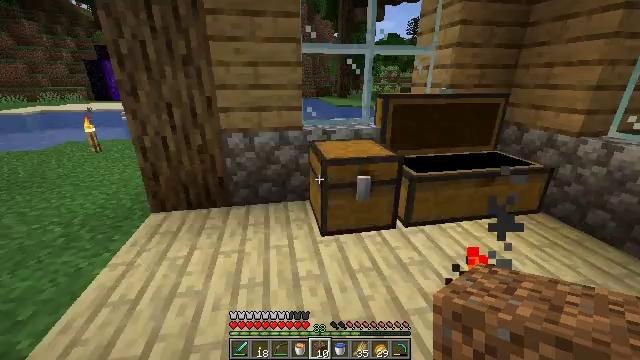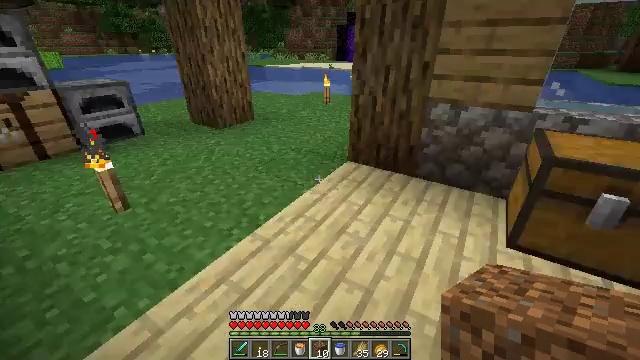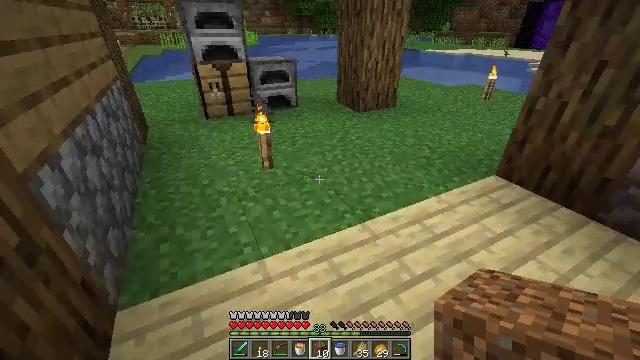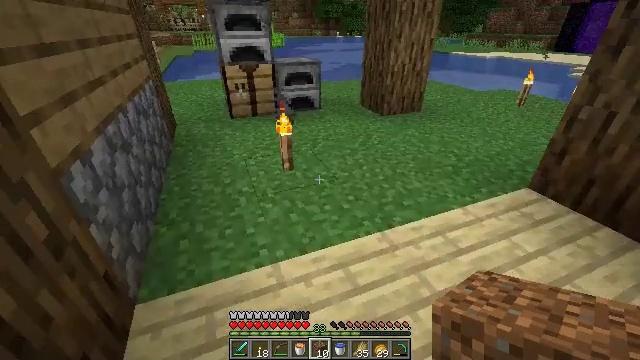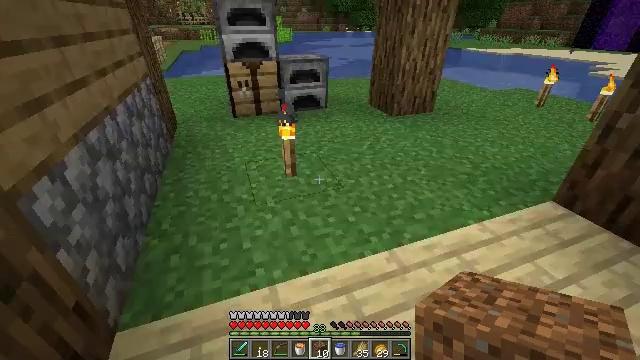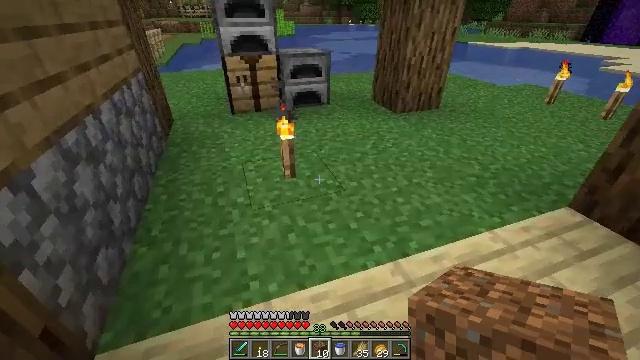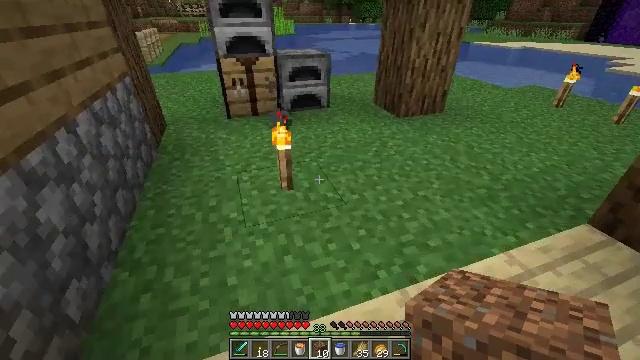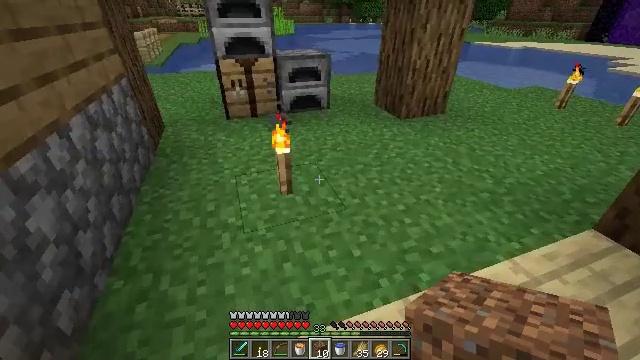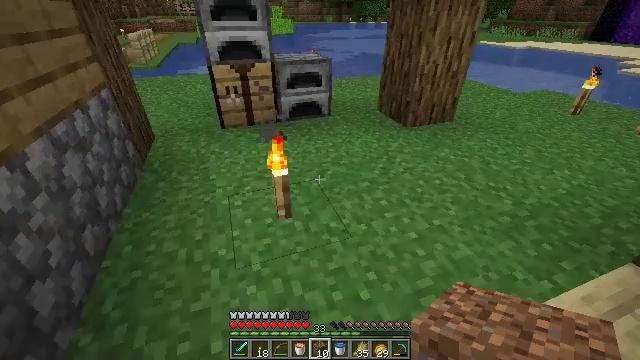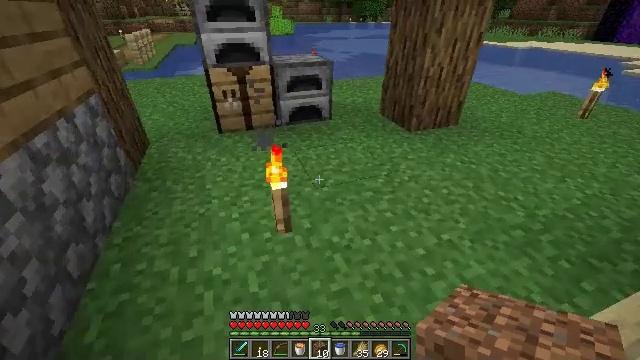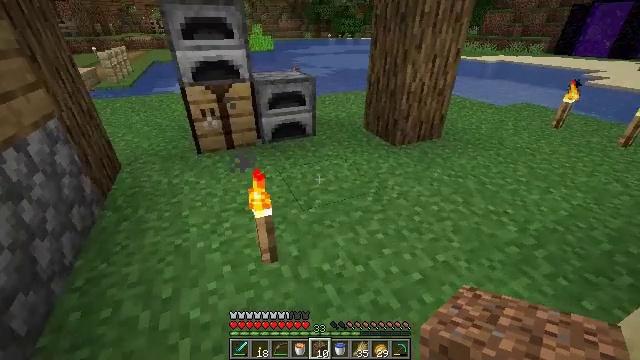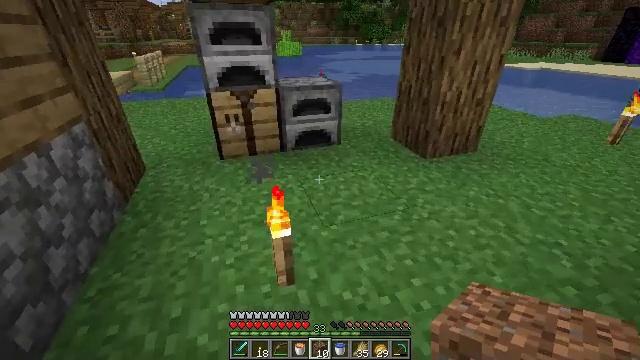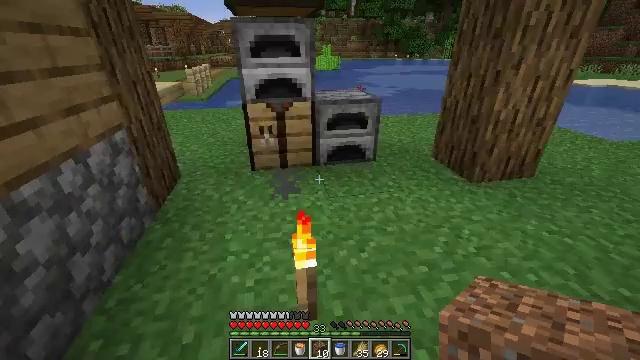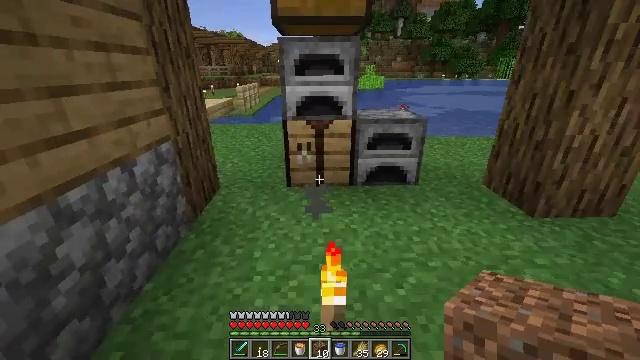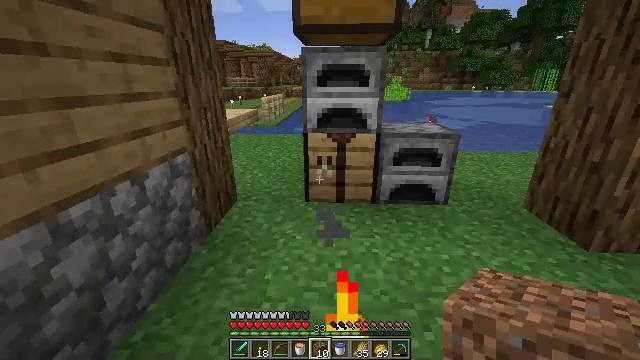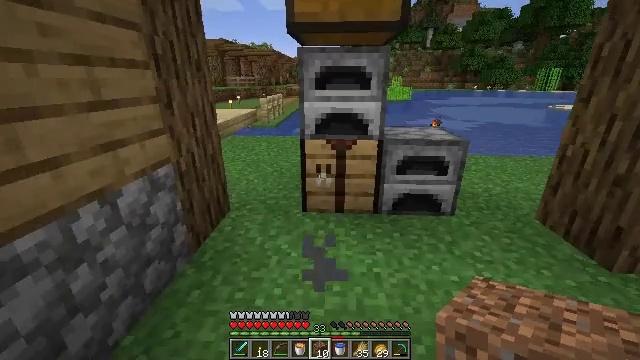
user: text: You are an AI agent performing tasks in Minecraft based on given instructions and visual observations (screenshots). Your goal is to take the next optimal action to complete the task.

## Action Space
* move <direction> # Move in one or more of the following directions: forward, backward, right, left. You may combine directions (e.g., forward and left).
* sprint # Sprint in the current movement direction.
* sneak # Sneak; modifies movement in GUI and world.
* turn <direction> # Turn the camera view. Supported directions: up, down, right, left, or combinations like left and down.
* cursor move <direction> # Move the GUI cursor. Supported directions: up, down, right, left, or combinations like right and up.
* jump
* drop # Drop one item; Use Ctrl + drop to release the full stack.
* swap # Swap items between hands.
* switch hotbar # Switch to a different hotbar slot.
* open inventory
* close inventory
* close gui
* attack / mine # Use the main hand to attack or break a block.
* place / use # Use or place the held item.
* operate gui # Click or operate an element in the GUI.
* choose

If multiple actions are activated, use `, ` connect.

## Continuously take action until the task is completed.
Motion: motion action
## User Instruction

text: Craft a gold ingot.
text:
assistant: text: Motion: turn left and down
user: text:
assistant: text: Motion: move forward, turn left and down
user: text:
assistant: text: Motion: move forward, turn left
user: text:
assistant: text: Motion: move forward, turn left
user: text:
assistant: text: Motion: move forward, turn down
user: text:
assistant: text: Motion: move forward
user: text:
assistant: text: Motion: move forward
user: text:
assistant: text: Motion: move forward
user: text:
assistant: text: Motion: move forward
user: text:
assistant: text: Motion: move forward, turn right and up
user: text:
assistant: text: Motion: move forward, turn left
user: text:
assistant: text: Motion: move forward, turn left and up
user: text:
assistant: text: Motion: move forward, turn left and up
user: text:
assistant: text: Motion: move forward, turn left and up
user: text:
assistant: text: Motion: move forward
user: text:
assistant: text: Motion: move forward
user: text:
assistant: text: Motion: no_op
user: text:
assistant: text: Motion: no_op
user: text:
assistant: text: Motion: turn right
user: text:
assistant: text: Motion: turn right, use / place
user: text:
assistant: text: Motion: use / place
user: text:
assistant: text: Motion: use / place
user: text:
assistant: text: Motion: use / place
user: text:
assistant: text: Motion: no_op
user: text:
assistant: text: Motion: no_op
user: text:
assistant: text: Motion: no_op
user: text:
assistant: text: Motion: no_op
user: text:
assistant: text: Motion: no_op
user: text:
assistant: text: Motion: no_op
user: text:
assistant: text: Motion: no_op